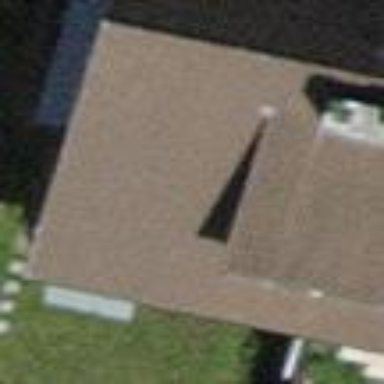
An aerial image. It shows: Building with tile roof.